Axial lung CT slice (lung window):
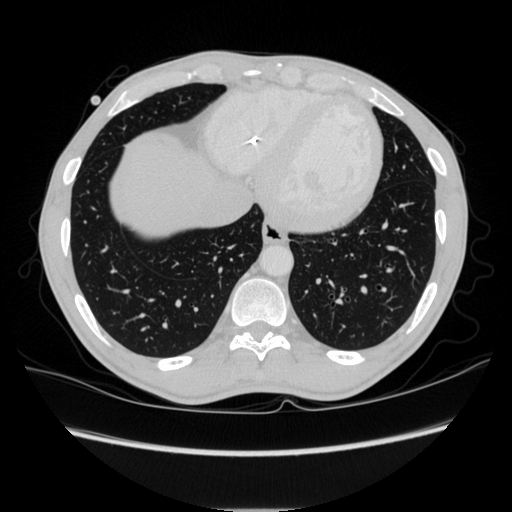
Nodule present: no